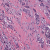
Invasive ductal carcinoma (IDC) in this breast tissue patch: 1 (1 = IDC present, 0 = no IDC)